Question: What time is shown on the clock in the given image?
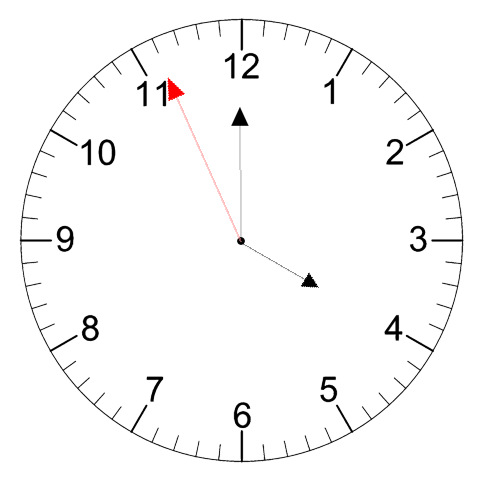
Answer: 03:59:56